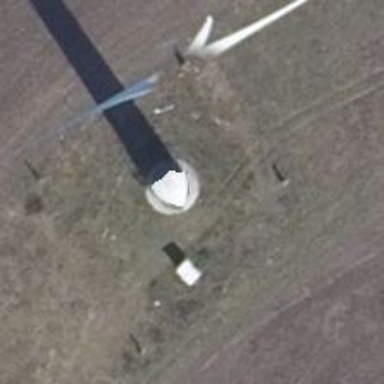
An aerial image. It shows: Wind turbine generator that utilizes wind as its source for generating electricity. It is of the horizontal axis type.